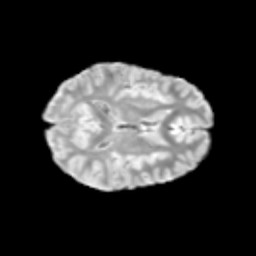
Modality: T2w
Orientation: axial
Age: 13
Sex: female
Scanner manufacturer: siemens
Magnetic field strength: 3 T
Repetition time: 3.8 s
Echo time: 0.07 s